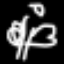
Label: angel